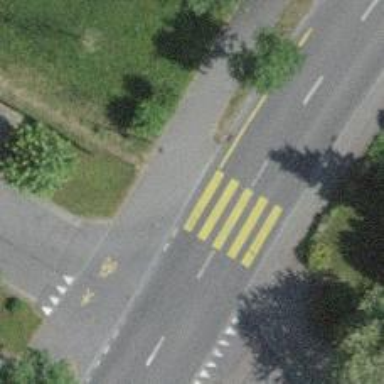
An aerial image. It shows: Kerb barrier.